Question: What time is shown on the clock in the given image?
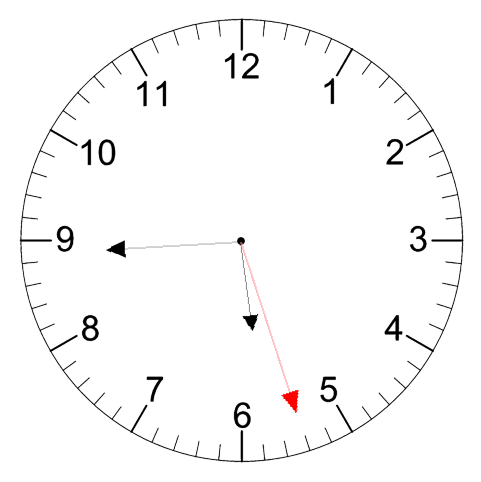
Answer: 05:44:27